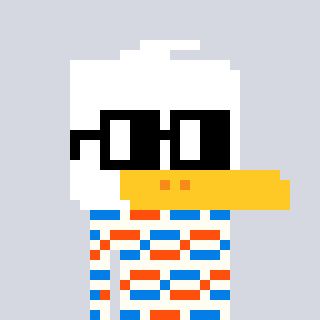
a pixel art character with square black glasses, a duck-shaped head and a grayscale-colored body on a cool background